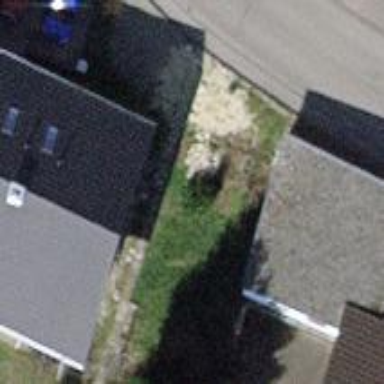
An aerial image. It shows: Garage building.